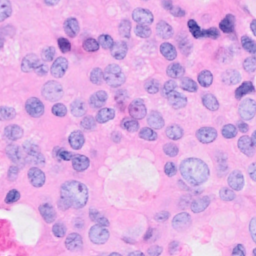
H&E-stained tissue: Breast